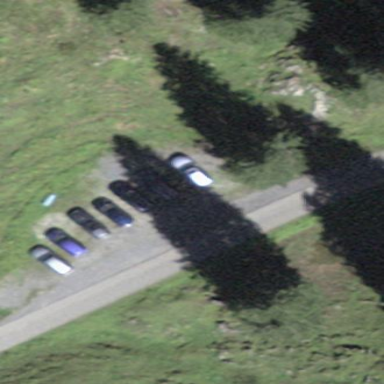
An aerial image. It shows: Parking area.